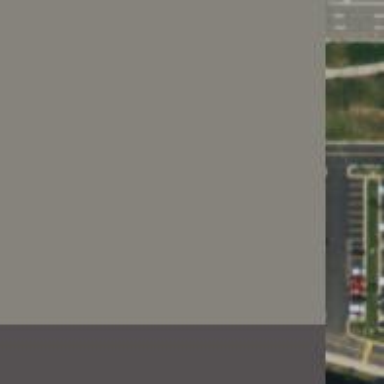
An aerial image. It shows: Parking space is available.